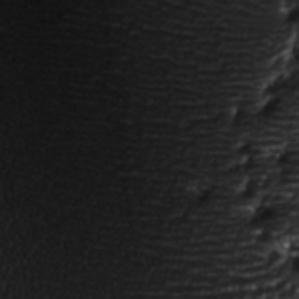
Label: frost